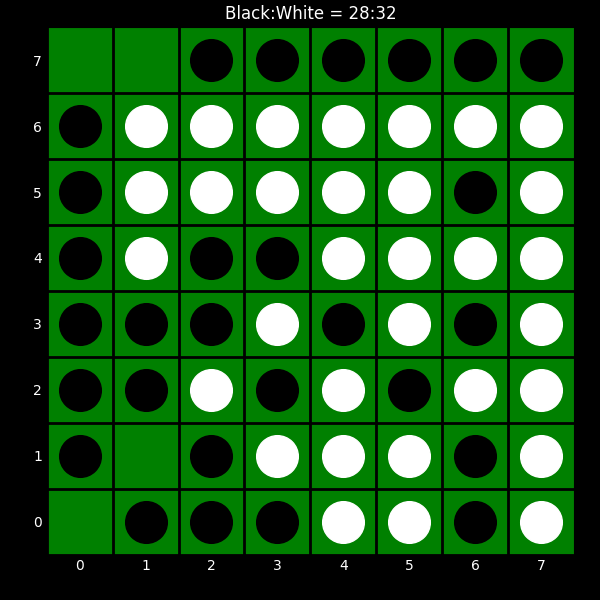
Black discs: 28
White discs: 32